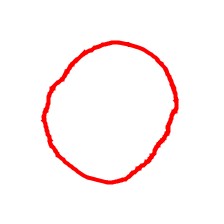
Shape: circle